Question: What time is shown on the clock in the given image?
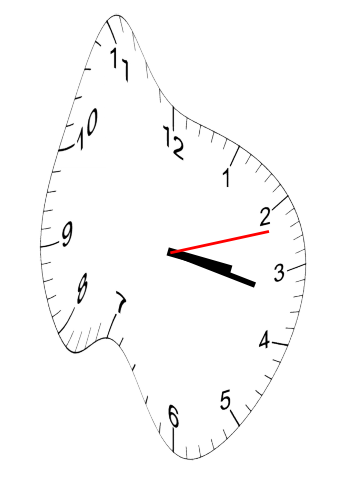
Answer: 03:17:12